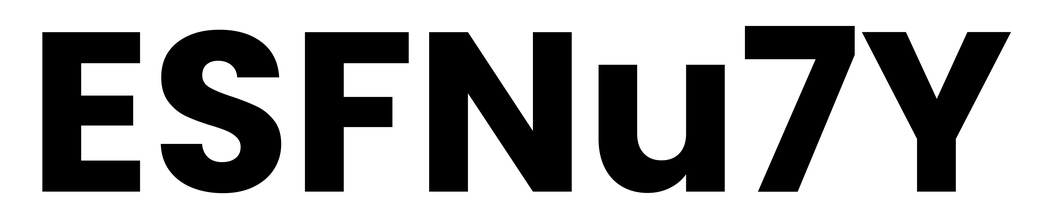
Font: Poppins-Bold